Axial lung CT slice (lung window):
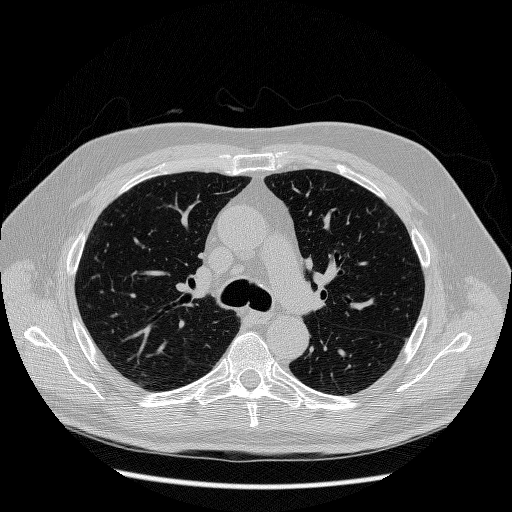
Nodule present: no